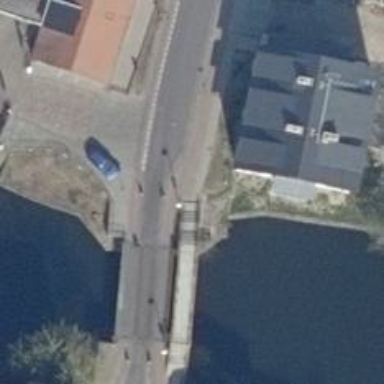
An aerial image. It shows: Concrete bridge.